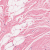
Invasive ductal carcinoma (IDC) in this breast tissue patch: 0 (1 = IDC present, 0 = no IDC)